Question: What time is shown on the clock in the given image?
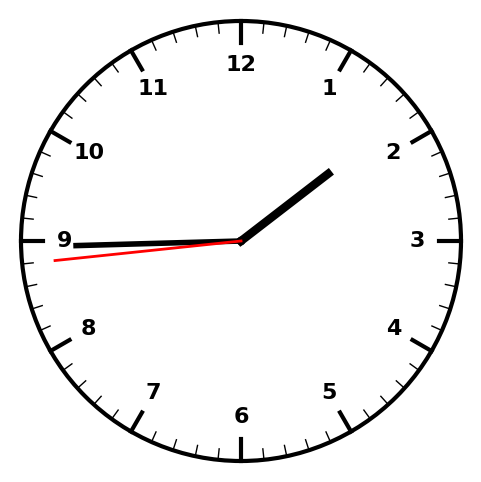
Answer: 01:44:44